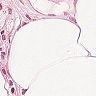
Metastatic tissue present: no